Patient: sex M, age 23
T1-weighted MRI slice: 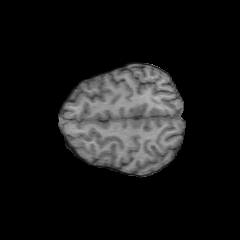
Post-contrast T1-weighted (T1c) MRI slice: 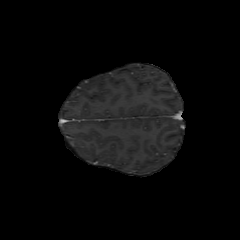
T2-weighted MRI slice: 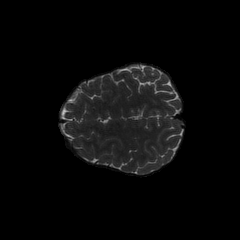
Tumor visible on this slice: no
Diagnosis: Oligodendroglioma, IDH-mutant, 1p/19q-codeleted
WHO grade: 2